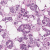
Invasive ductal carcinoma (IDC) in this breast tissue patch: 1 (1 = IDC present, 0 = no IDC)